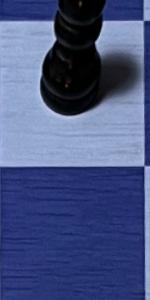
Label: Empty